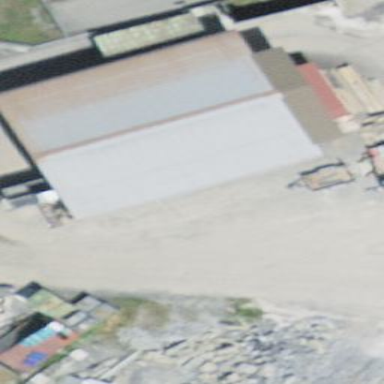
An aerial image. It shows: Warehouse.